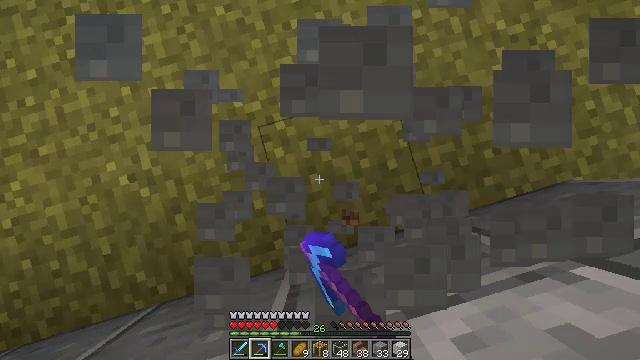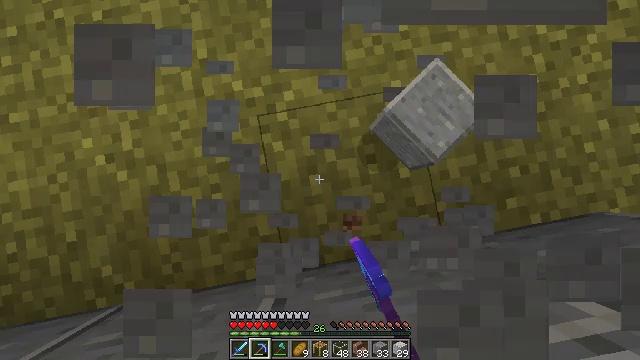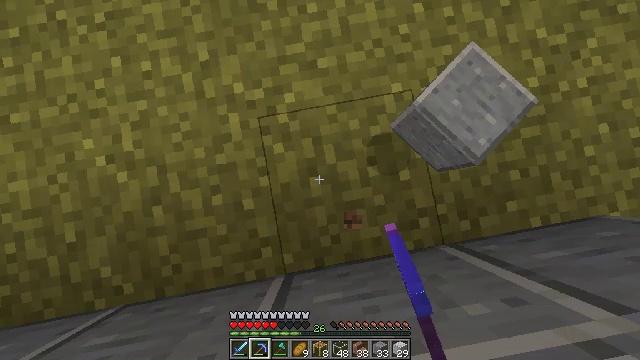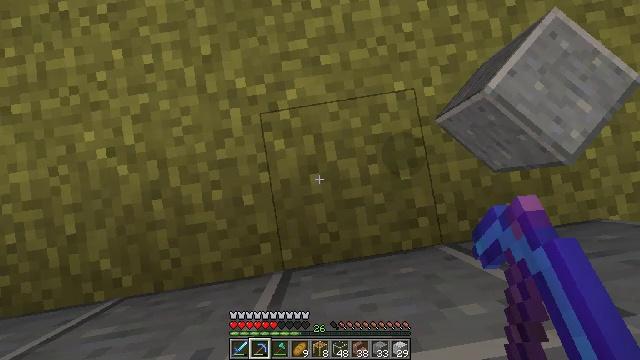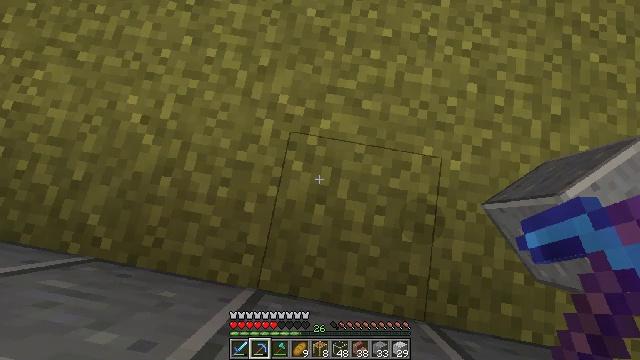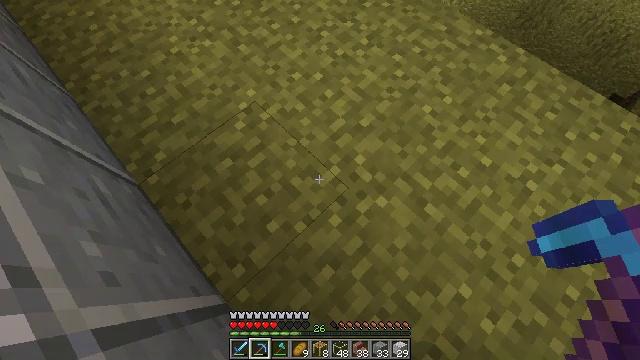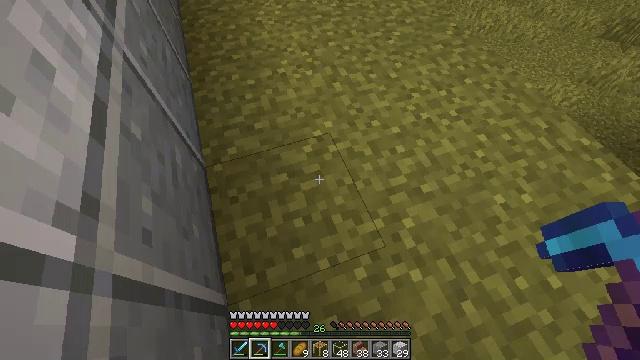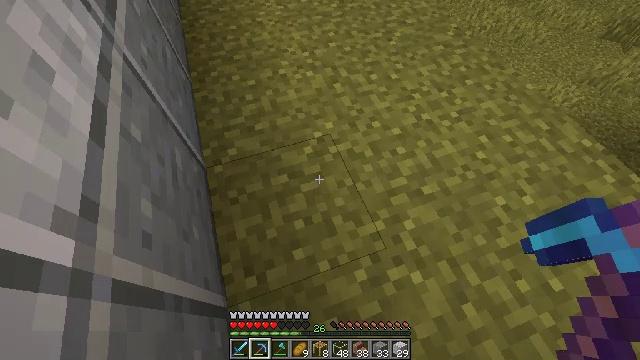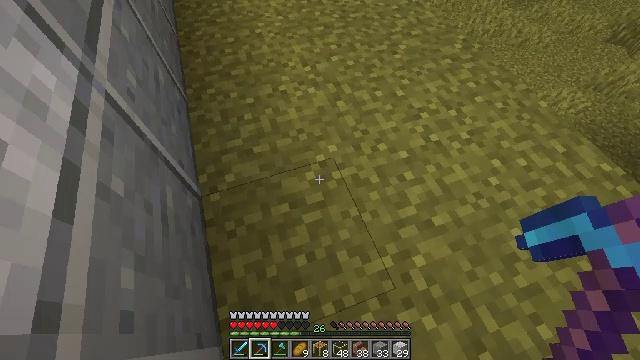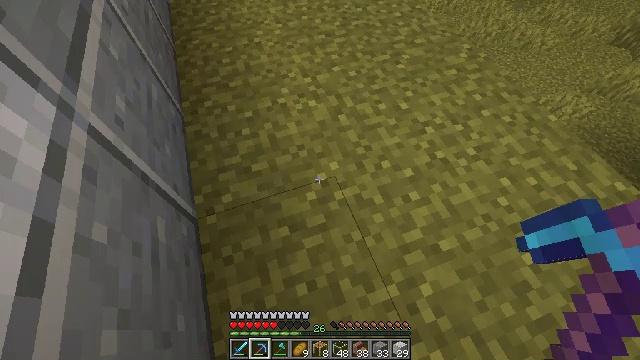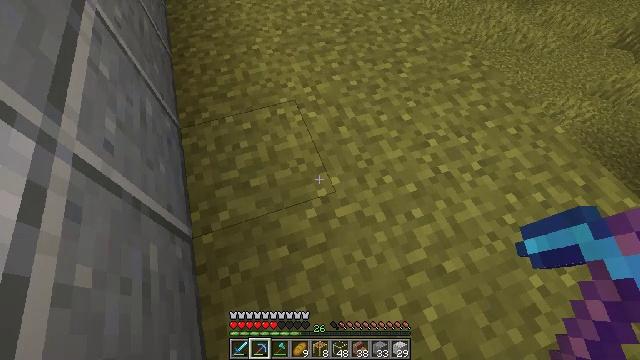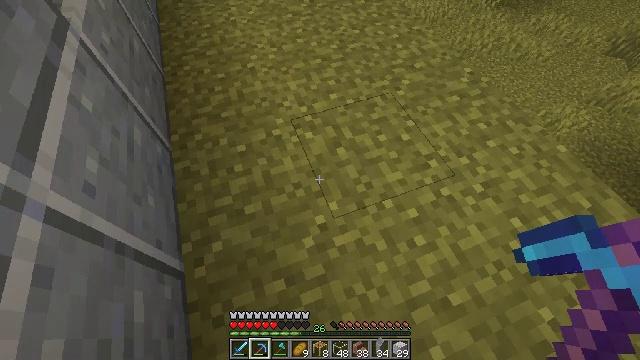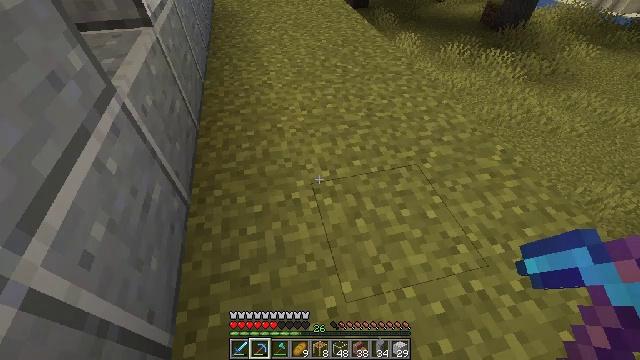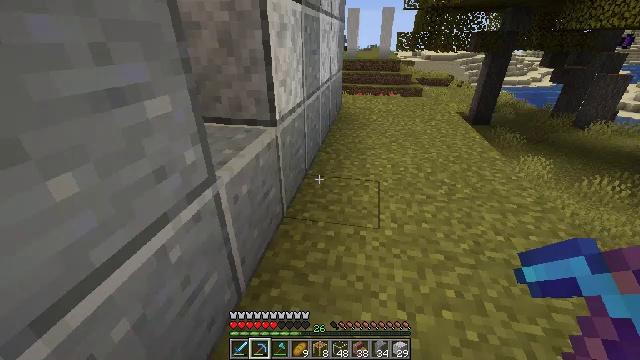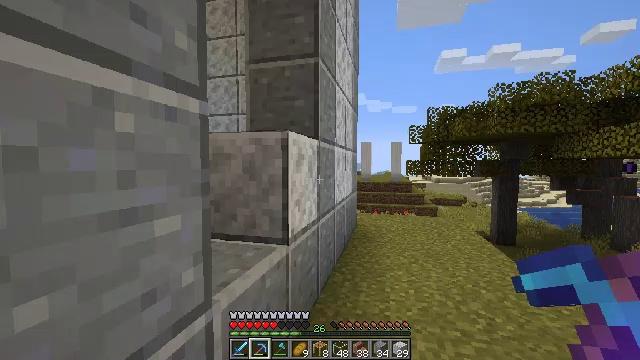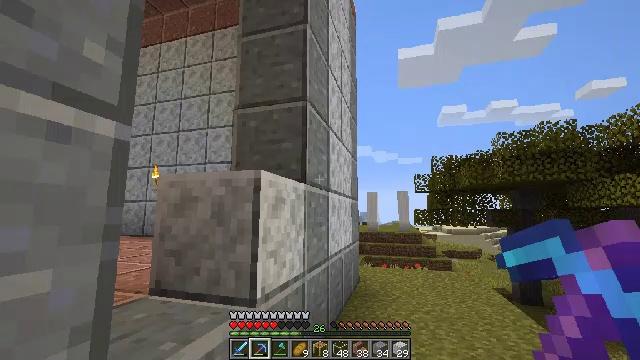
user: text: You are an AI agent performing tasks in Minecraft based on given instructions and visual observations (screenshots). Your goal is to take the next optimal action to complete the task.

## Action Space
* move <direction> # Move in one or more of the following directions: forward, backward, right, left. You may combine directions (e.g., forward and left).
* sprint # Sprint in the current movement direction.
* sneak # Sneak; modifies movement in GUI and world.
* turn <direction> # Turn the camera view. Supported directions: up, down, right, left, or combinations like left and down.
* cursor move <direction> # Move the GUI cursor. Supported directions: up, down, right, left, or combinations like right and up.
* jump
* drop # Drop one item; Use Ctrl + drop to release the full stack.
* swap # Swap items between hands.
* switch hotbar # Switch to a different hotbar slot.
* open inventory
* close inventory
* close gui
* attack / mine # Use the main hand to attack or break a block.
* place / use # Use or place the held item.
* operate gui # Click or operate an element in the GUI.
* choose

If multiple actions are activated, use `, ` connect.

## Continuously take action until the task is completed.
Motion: motion action
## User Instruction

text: Retrieve polished diorite from the environment.
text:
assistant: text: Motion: turn left
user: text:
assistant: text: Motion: no_op
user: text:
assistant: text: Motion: turn left
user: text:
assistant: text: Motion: turn left and up
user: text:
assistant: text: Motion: turn left and up
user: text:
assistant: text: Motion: turn left and up
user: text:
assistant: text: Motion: move forward
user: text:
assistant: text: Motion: move forward
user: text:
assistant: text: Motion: move forward
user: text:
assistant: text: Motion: move forward
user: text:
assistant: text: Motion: move forward, turn up
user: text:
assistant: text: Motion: move forward, turn left and up
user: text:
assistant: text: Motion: move forward, turn left and up
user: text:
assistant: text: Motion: move forward and move right, turn left and up
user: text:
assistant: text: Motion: move forward and move right, turn left and up
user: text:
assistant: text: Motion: move forward and move right, turn left and up
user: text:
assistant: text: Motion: move forward and move right, turn left and up
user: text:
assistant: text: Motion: move forward and move right, turn left and up
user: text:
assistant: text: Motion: move forward and move right, turn left and up
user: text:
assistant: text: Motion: move forward and move right, turn left and up
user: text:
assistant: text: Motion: move forward and move right
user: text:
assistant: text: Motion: move forward and move right, turn left and up
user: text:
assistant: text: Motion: move forward and move right, turn left and up
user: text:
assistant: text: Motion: move forward and move right, turn left and up
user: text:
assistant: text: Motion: move forward and move right, turn left and up
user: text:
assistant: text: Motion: move right, turn left and up
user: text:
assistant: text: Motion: move right
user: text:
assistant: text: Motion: no_op
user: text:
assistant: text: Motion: turn left and up
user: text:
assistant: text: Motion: no_op